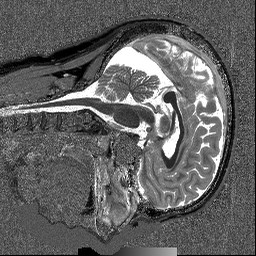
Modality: T1map
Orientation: sagittal
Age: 31
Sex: male
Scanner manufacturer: siemens
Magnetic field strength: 3 T
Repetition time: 5 s
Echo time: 0.00298 s